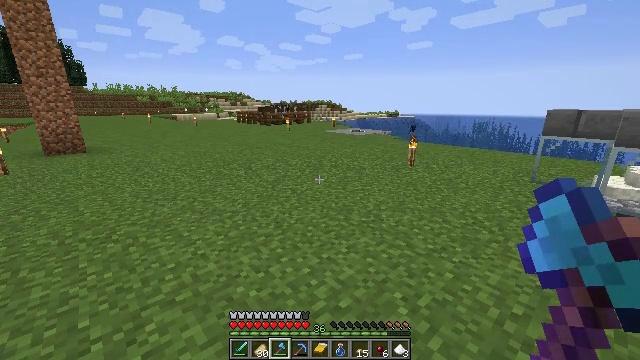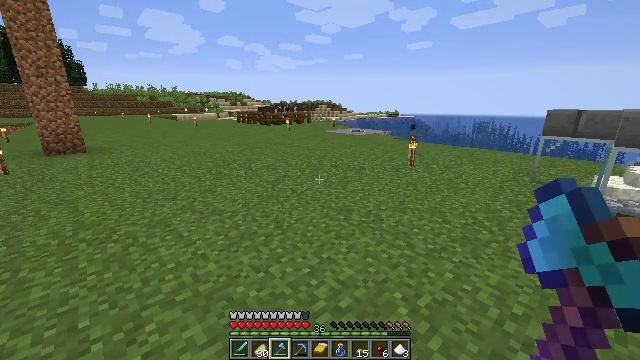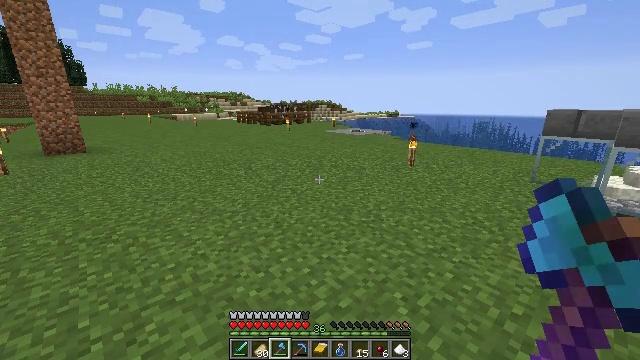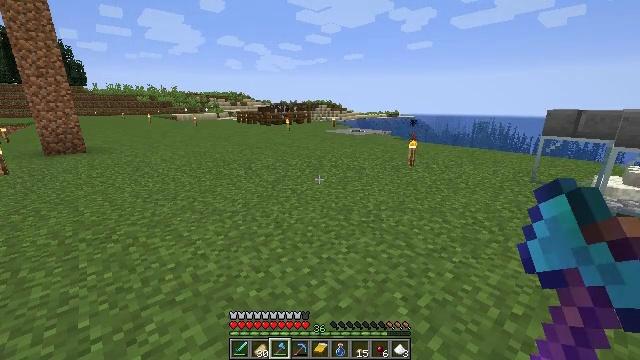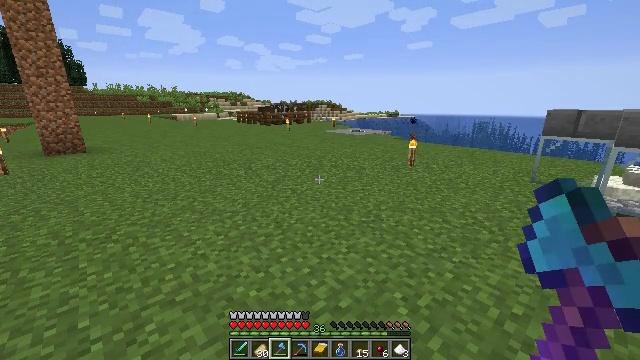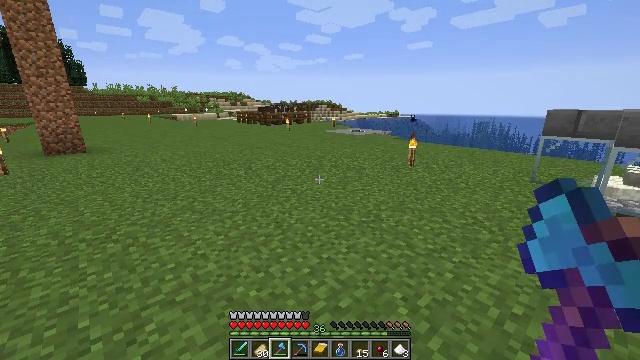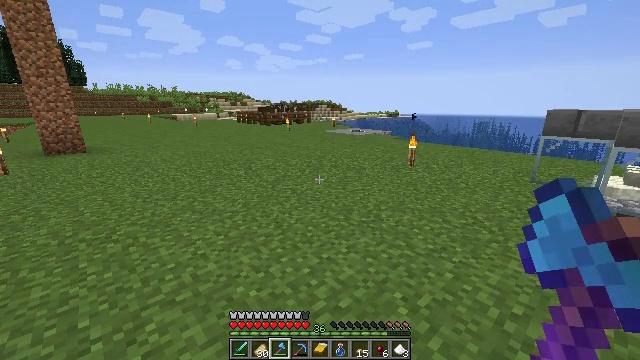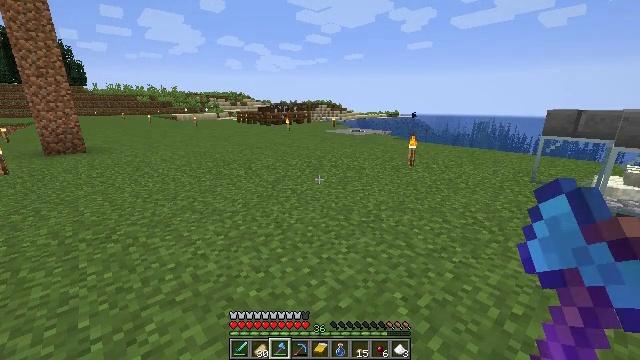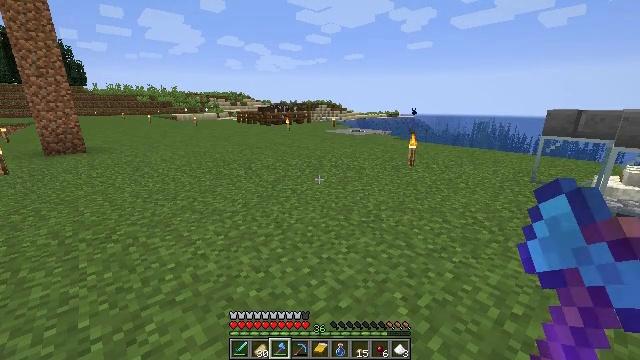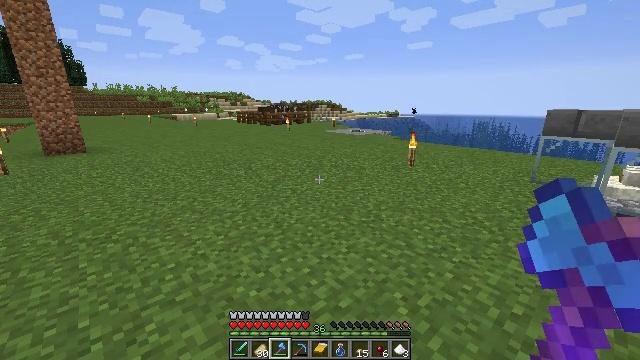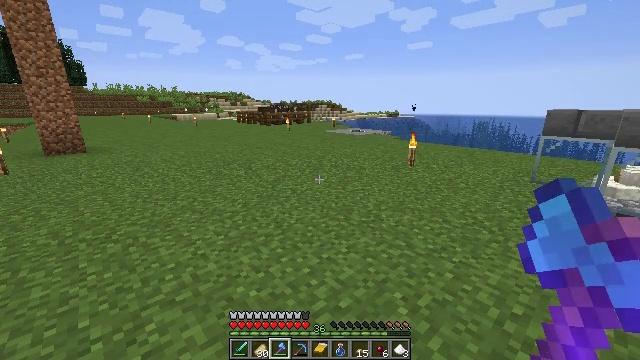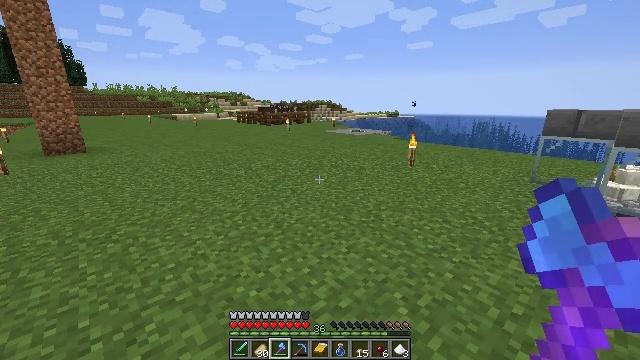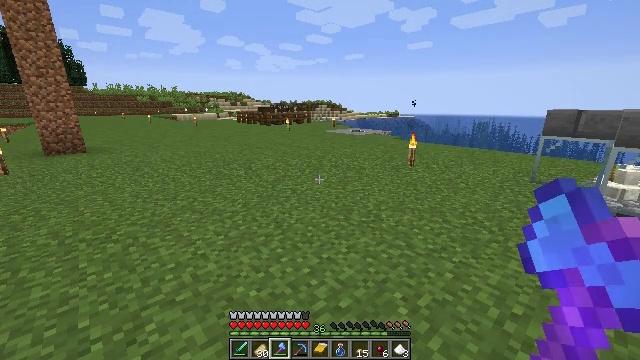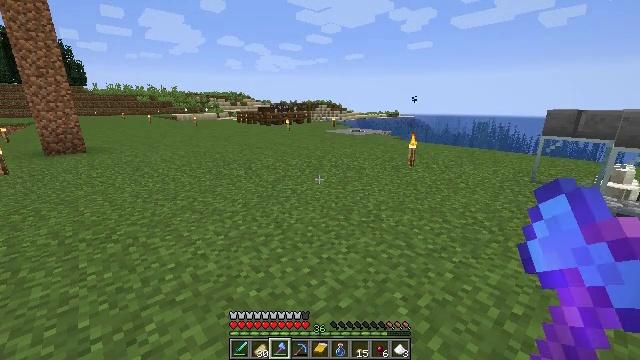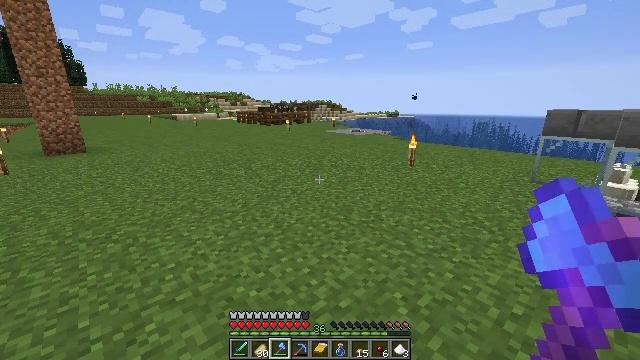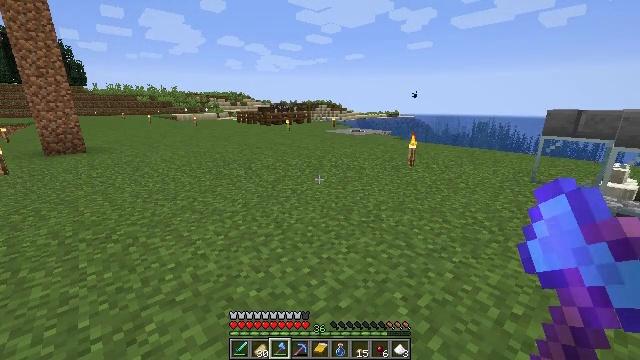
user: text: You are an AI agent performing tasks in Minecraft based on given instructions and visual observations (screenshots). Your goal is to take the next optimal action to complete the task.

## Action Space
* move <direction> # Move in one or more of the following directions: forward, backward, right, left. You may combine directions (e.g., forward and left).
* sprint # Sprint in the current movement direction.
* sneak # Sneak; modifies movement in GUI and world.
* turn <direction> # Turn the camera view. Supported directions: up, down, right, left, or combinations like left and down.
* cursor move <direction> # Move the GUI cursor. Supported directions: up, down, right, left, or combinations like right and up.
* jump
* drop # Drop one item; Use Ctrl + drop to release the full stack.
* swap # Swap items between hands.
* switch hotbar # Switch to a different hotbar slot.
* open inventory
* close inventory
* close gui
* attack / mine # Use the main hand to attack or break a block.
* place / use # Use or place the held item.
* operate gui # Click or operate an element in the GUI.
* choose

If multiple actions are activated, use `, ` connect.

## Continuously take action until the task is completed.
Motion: motion action
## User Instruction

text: Put spider eye, brown mushroom, and sugar in crafting grid to get a fermented spider eye.
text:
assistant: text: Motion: no_op
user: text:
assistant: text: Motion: no_op
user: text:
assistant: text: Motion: no_op
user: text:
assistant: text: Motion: no_op
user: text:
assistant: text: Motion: no_op
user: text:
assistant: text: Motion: no_op
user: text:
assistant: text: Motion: no_op
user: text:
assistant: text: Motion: no_op
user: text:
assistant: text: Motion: no_op
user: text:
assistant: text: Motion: no_op
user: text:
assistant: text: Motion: no_op
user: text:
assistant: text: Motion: no_op
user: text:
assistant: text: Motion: no_op
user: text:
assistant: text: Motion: no_op
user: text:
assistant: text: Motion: no_op
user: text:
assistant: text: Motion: no_op
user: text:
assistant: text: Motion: no_op
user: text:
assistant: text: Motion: no_op
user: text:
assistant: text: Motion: no_op
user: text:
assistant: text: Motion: no_op
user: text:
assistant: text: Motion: no_op
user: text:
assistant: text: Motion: no_op
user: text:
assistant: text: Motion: no_op
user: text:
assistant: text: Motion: no_op
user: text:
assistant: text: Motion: no_op
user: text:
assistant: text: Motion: no_op
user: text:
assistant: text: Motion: no_op
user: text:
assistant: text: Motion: no_op
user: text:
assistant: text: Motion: no_op
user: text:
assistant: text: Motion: no_op